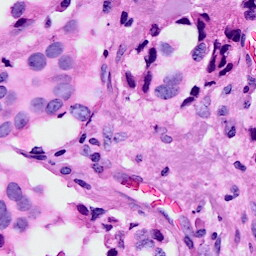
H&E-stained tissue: Breast